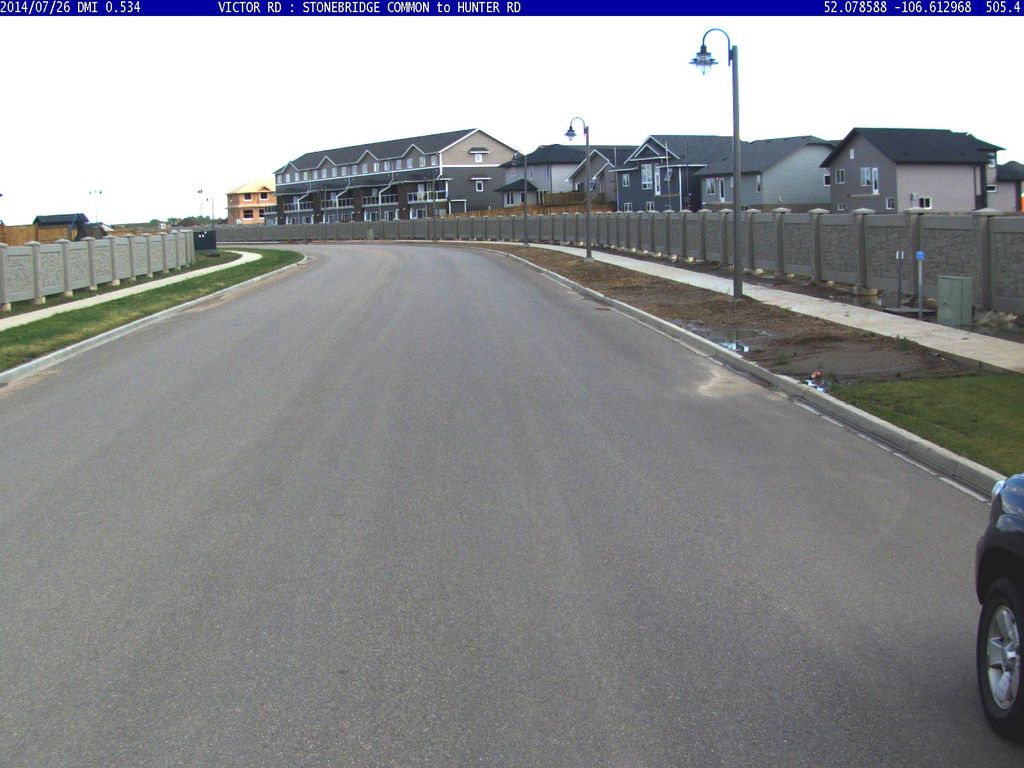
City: saskatoon